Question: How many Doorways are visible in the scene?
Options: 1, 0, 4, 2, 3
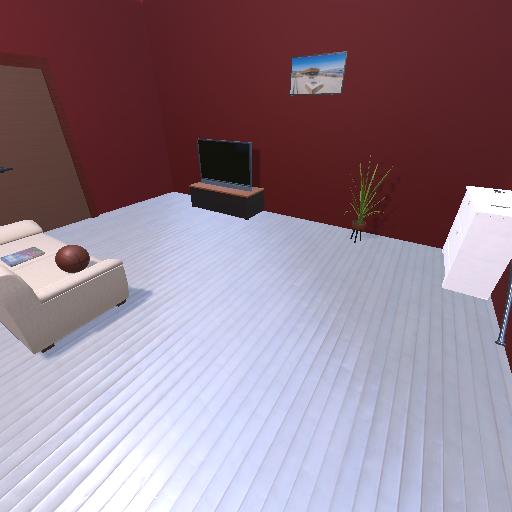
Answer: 1